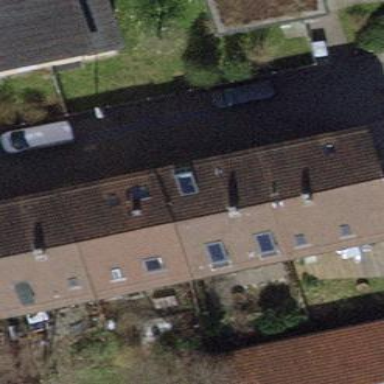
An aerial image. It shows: Apartments building with gabled roof covered with tiles. The roof orientation is across the building.